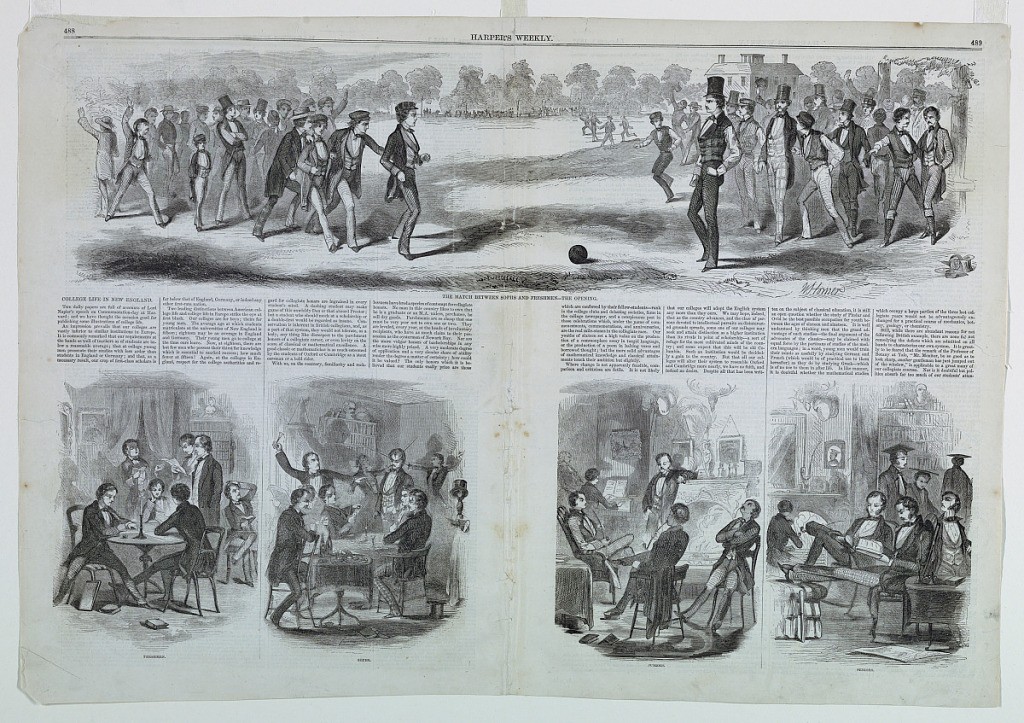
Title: College Life in New England
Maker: Winslow Homer, American, 1836–1910
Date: August 1, 1857
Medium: Wood engraving in black ink on paper
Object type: Print
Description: Double page spread, showing, at top: The Match Between the Sophs and Freshmen - The Opening; at bottom, vignettes showing: Freshmen; Sophs; Juniors; Seniors.